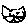
Label: cat